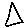
Label: triangle